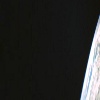
Label: space